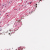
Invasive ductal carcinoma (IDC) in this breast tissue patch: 0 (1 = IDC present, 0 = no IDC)